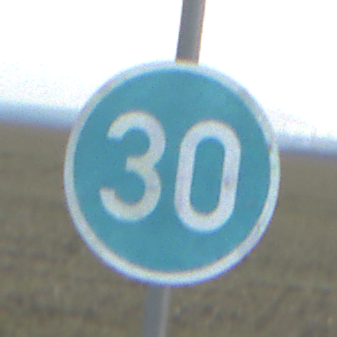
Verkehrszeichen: VorgeschriebeneMindestgeschwindigkeit
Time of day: SunriseSunset
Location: Outdoor (RoadRail)
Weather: PartlyCloudy
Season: NotSpecified
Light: Natural